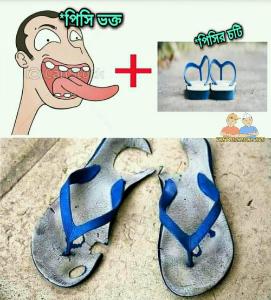
Text: পিসি ভক্ত পিসির চটি
Label: Hate
Hate category: Political
Targeted group: Organization